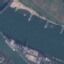
Land use / land cover: River